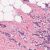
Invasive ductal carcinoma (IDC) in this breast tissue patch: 1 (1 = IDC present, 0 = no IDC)